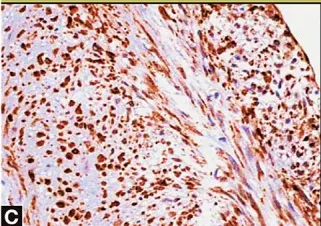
Vimentin stain. X40.
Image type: pathology (immunostaining)